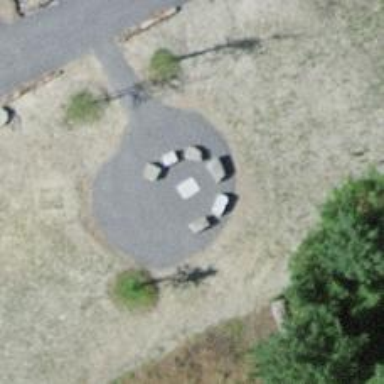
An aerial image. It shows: Picnic site for tourists.